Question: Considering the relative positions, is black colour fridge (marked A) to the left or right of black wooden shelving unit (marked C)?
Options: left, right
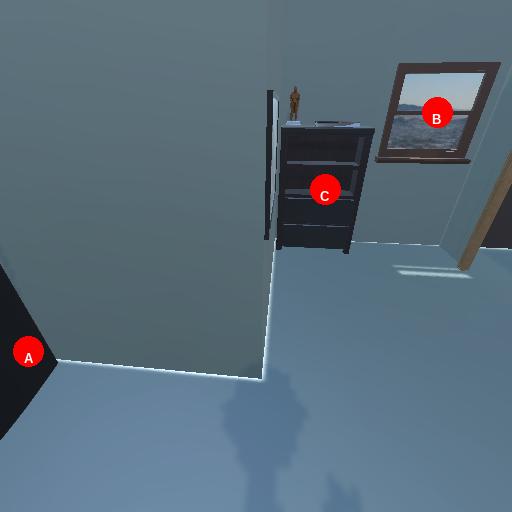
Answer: left